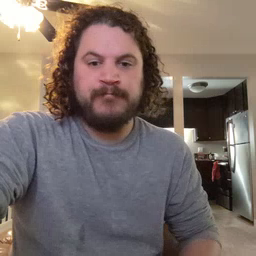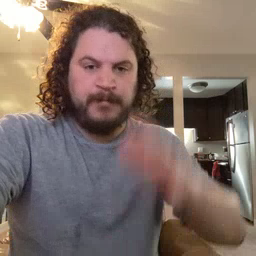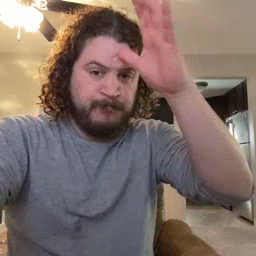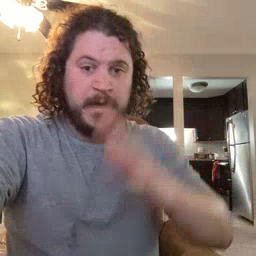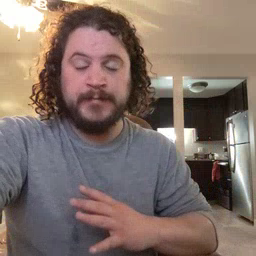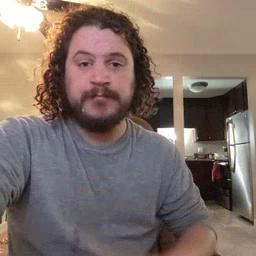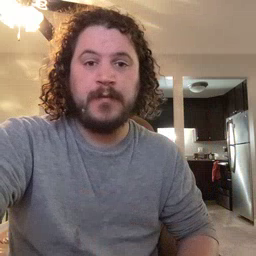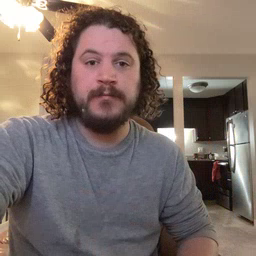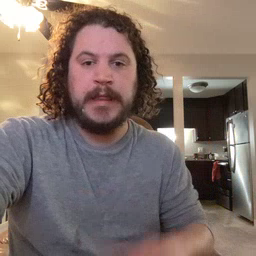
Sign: man